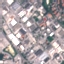
Land use / land cover: Industrial